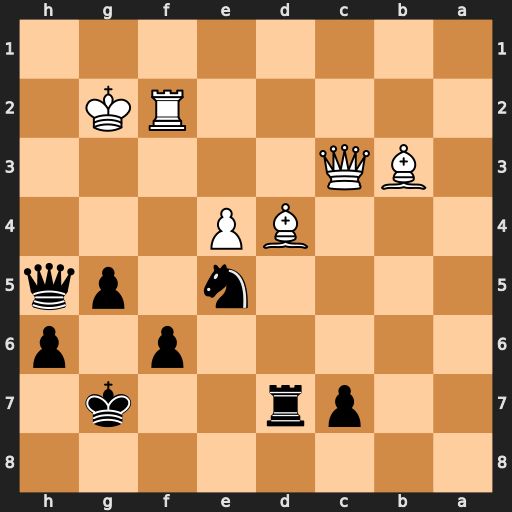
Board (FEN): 8/2pr2k1/5p1p/4n1pq/3BP3/1BQ5/5RK1/8
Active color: b
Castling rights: -
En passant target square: -
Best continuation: Qg4+ Kh2 Qh4+ Kg1 Rxd4 Qxd4 Qg3+